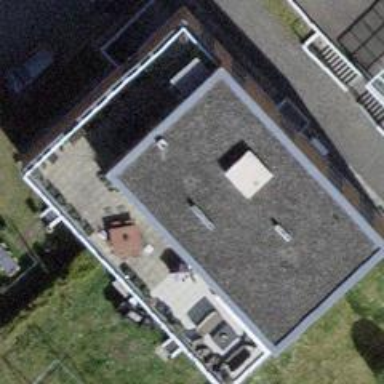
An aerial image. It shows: Flat-roofed building.